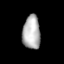
Tissue: lung
Cell type: Epithelial cells
Senescence score: 0.5802
Nuclear area (px): 584
Mean DAPI intensity: 177.283